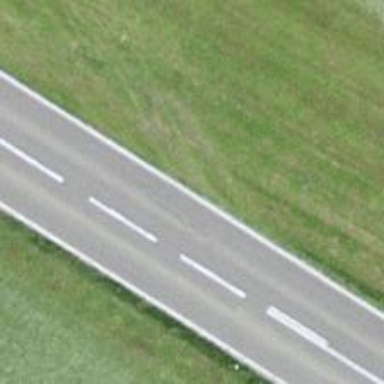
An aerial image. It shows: Secondary road with asphalt surface.